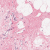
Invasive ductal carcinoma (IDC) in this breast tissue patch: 0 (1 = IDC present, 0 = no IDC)